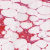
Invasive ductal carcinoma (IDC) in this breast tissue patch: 0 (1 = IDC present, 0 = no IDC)